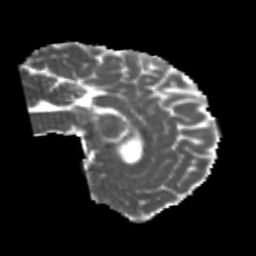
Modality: MD
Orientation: sagittal
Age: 23
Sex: male
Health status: healthy
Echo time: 0.074 s